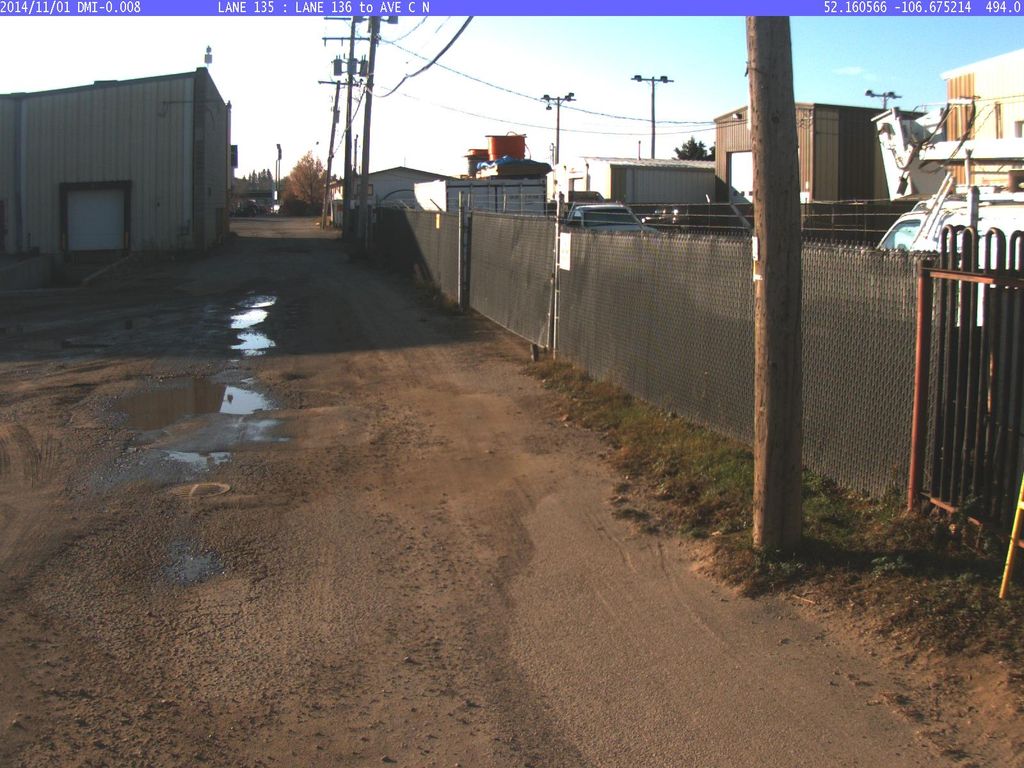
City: saskatoon